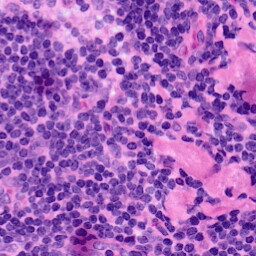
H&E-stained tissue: LymphNode